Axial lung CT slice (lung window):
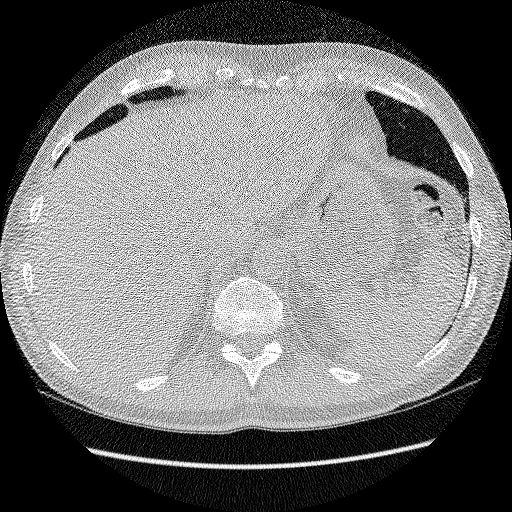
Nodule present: no